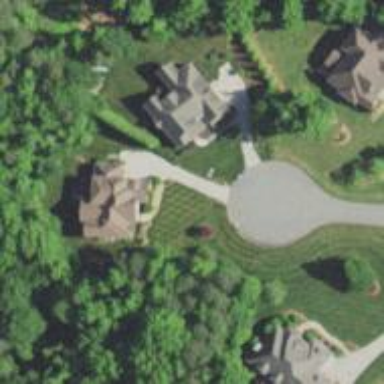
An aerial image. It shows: Driveway.